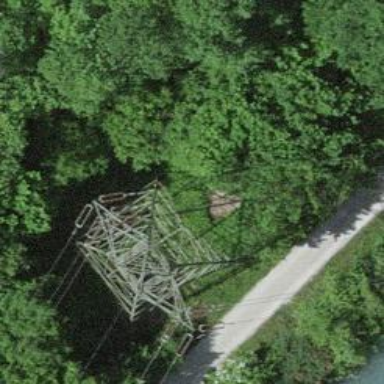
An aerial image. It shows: Lattice structure tower used for power transmission.